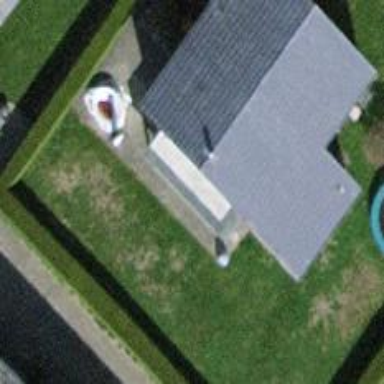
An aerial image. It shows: Small solar photovoltaic panel generator on the roof of building.